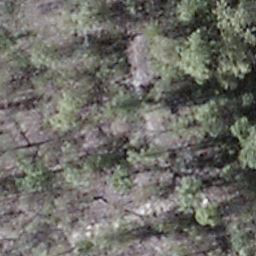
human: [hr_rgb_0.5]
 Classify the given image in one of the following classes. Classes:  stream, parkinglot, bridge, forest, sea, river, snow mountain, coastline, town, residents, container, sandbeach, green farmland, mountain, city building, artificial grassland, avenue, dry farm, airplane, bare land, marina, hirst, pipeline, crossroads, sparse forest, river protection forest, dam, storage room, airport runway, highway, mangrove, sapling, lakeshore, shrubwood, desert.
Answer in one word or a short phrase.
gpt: shrubwood